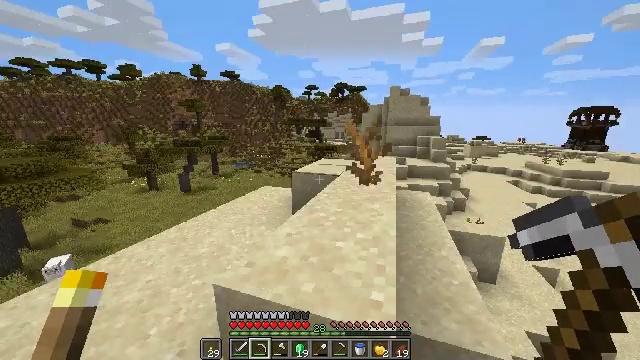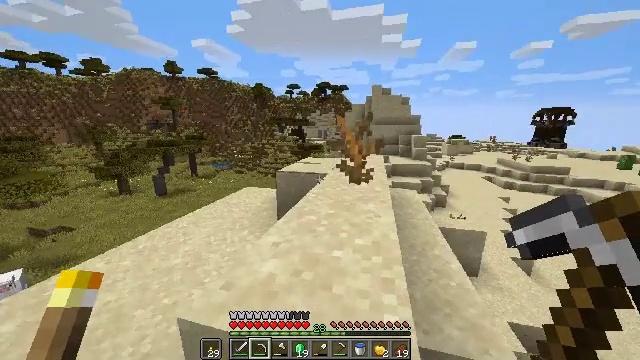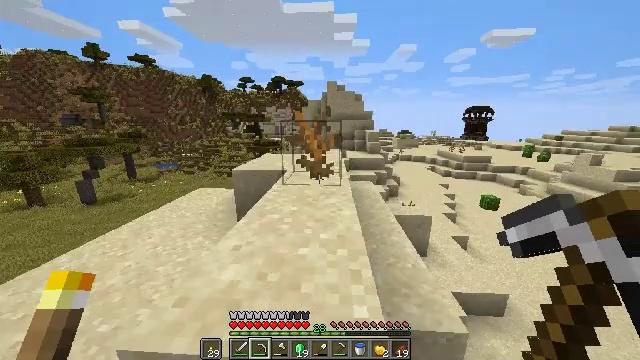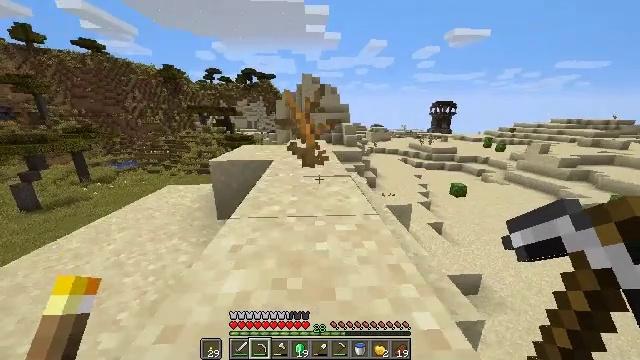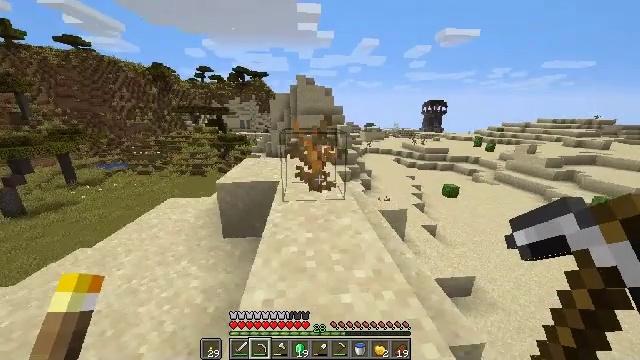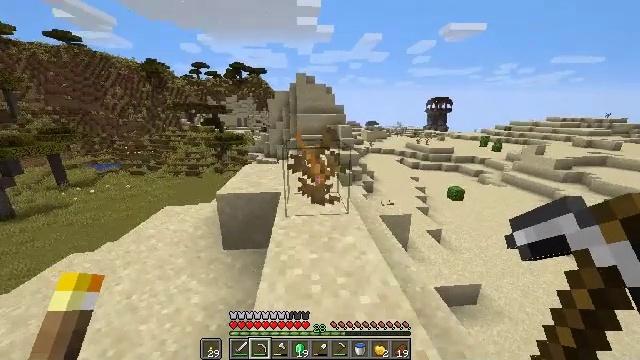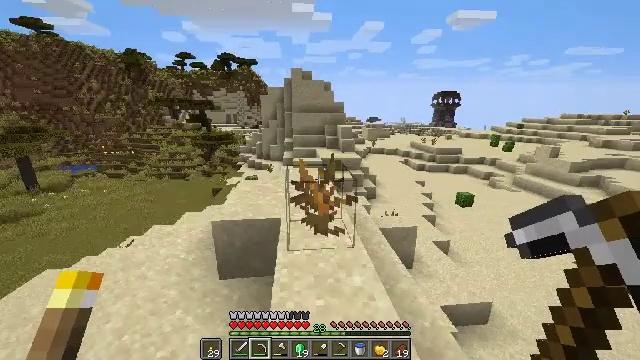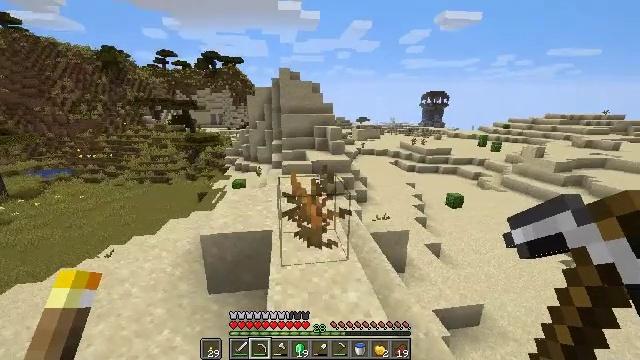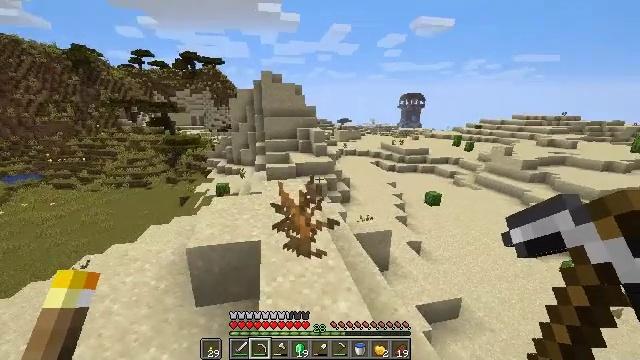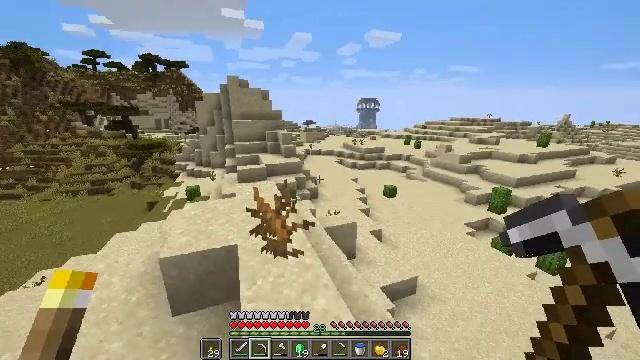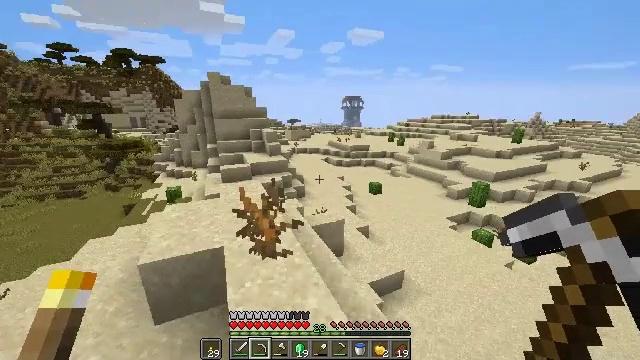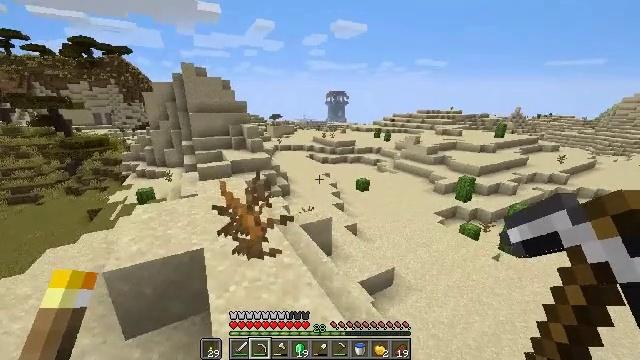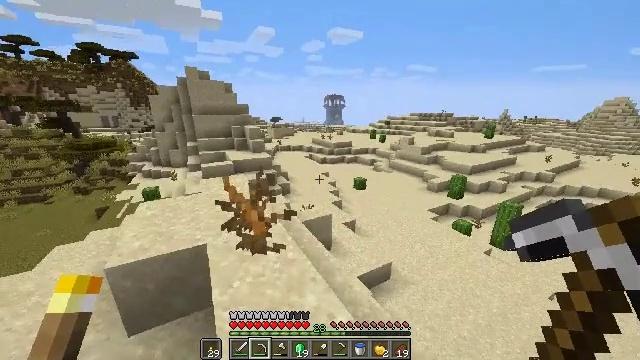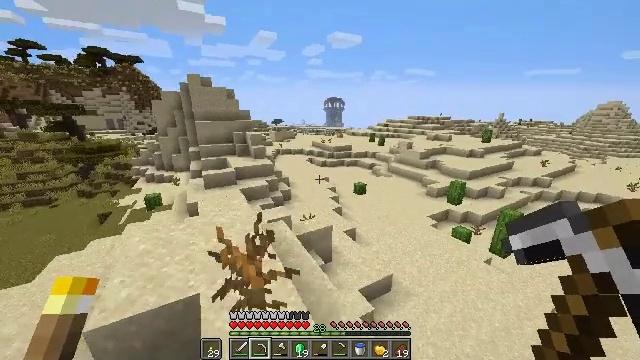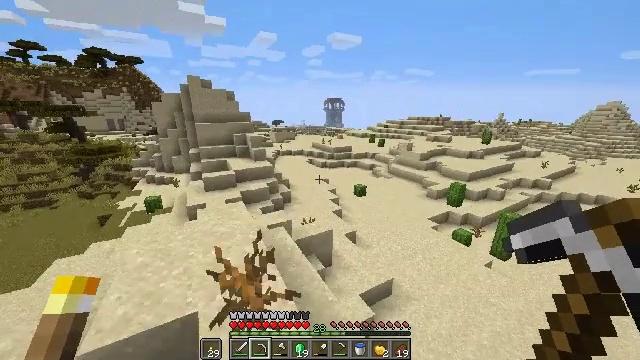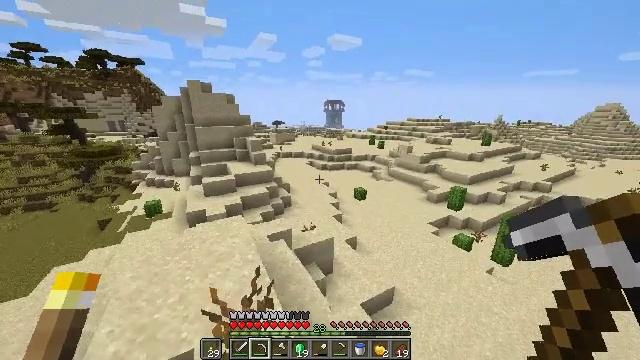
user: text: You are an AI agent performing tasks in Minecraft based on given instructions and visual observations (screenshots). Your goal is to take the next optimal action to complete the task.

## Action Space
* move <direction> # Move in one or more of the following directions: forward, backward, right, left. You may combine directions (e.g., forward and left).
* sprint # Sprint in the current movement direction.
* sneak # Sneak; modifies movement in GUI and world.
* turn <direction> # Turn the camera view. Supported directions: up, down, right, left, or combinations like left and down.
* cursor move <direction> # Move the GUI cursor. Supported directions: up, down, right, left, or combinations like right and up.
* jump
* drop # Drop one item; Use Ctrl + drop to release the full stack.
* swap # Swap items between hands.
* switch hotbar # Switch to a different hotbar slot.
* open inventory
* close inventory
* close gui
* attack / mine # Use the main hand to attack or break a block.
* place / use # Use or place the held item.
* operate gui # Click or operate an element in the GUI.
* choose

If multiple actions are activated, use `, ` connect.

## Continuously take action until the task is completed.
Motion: motion action
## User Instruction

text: Break the hay block to collect it.
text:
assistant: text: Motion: move forward and move left, sprint, turn right
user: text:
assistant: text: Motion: move forward and move left, sprint, turn right and down, jump
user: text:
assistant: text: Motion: move forward and move left, sprint, turn right and down, jump
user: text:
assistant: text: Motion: move forward, sprint, turn right, jump
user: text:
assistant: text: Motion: move forward, sprint, jump
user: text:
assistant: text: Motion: move forward, sprint
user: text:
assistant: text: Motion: move forward, sprint, turn right
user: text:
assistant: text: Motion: move forward, sprint, turn right
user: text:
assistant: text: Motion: move forward, sprint, turn right, jump
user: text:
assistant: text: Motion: move forward, sprint, turn right, jump
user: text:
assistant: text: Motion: move forward, sprint, turn right, jump
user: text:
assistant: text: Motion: move forward, sprint, jump
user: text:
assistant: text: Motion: move forward, sprint, jump
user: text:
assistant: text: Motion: move forward, sprint, jump
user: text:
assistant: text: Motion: move forward, sprint, jump
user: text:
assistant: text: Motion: move forward and move left, sprint, jump
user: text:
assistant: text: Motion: move forward and move left, sprint, jump
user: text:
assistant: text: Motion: move forward and move left, sprint, jump
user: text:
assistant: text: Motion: move forward and move left, sprint
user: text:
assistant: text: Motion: move forward, sprint
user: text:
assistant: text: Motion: move forward, sprint
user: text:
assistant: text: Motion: move forward, sprint
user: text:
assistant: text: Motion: move forward
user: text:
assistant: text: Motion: no_op
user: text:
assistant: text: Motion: no_op
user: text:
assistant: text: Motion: no_op
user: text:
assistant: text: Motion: no_op
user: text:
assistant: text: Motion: no_op
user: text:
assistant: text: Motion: no_op
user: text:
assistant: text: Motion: no_op